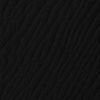
Atmospheric dust classification: not_dusty